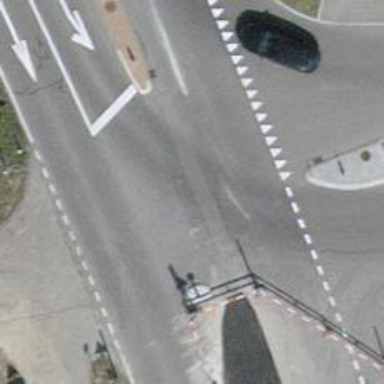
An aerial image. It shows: Asphalt cycleway.